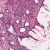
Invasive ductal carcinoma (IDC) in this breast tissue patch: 0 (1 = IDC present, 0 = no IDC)